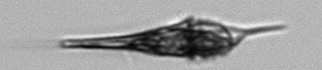
Label: Tripos_lineatus